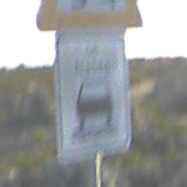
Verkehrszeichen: BeiNaesse
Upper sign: SchleuderOderRutschgefahr
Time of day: SunriseSunset
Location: Outdoor (Nature)
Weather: PartlyCloudy
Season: NotSpecified
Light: Natural